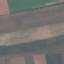
Land use / land cover class: AnnualCrop